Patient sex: M
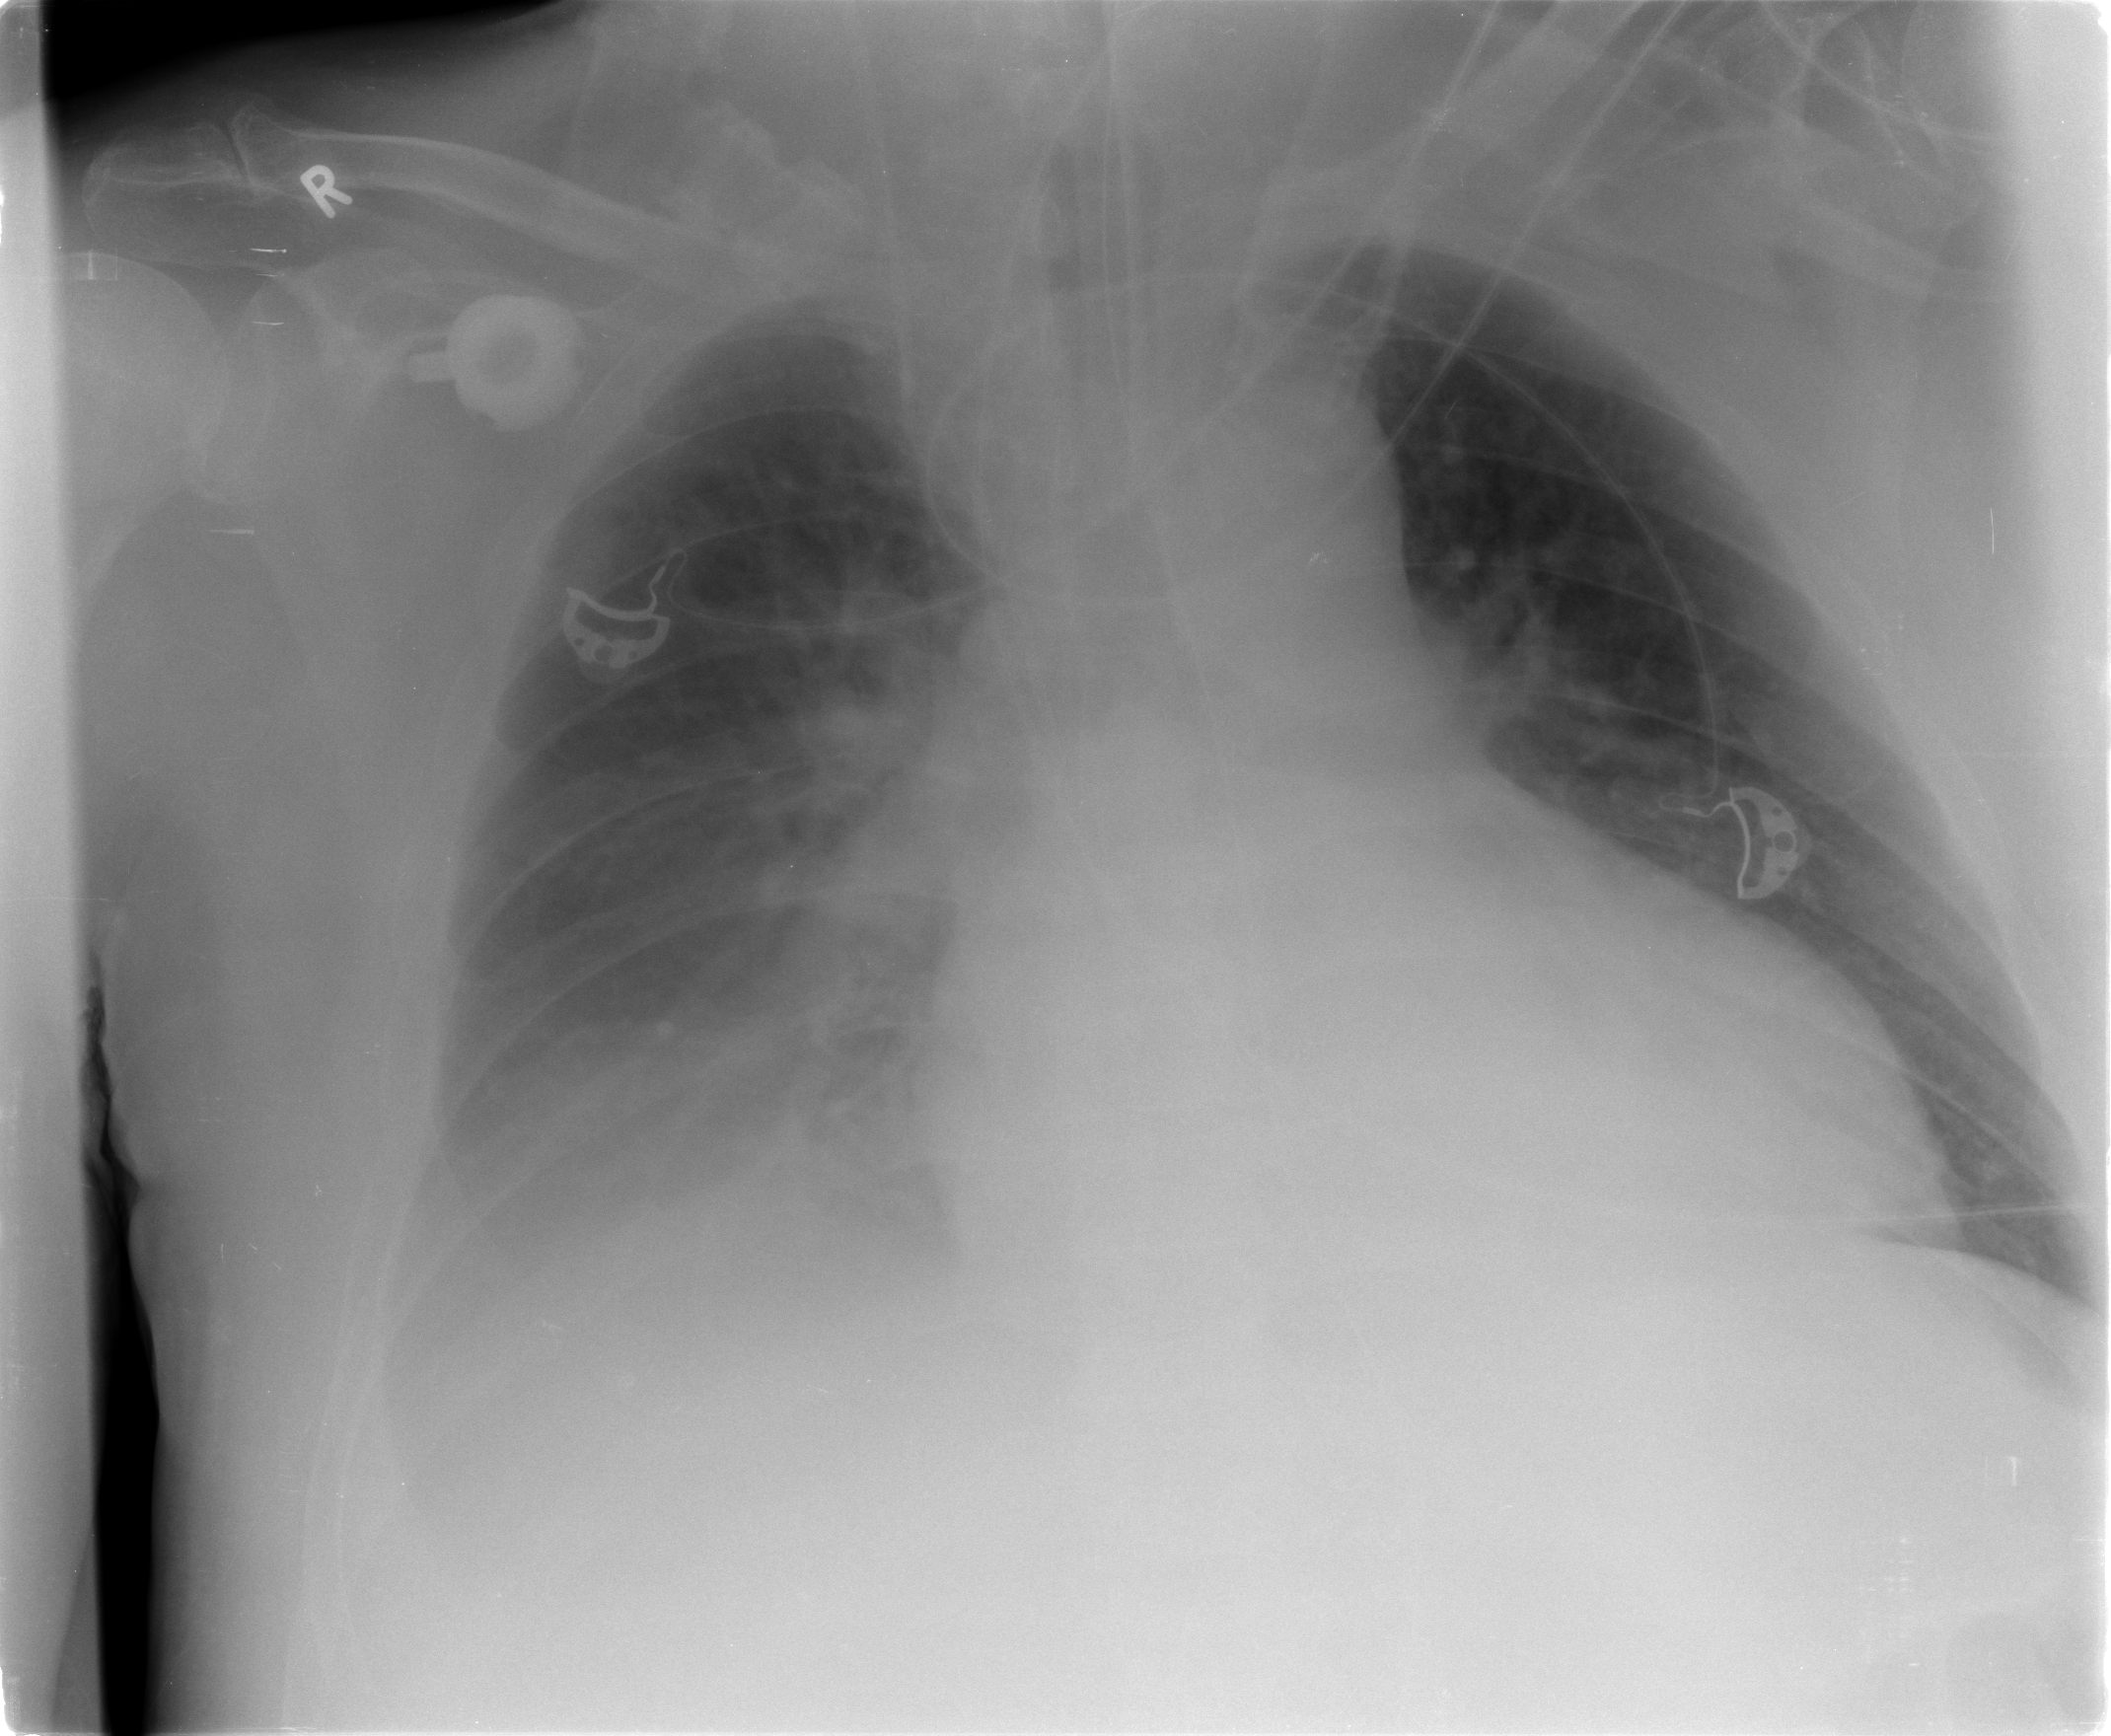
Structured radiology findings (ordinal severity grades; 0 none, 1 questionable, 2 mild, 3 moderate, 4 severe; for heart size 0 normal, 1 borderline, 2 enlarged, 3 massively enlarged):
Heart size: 0
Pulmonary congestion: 3
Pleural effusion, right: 3
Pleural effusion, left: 2
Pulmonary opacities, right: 0
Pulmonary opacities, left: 0
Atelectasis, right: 2
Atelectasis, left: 2